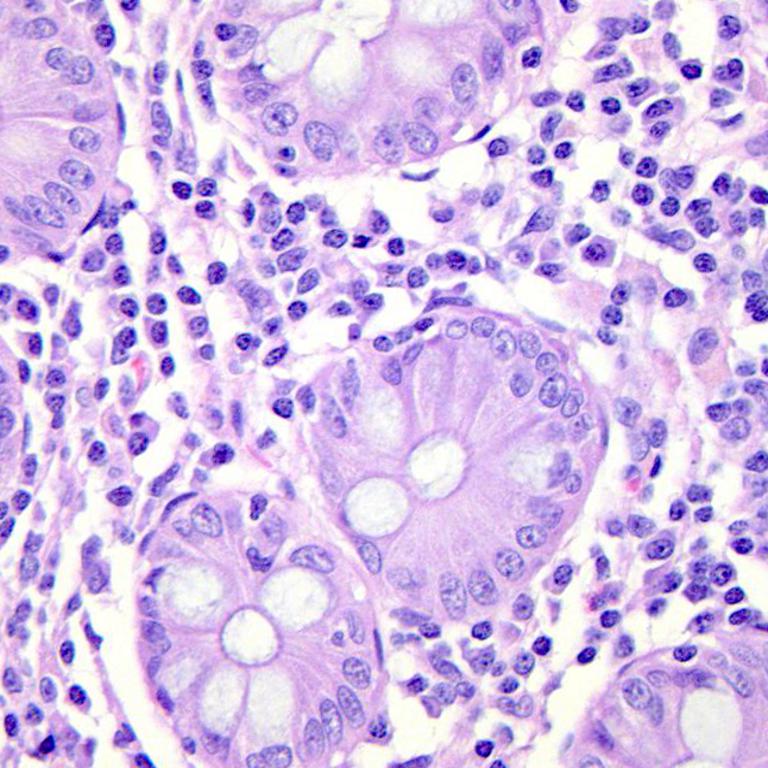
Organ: colon
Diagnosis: benign